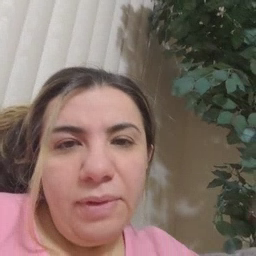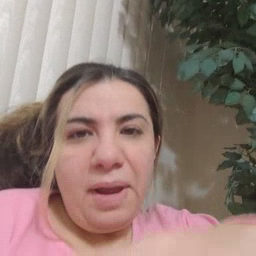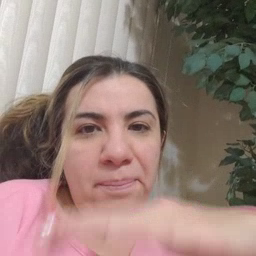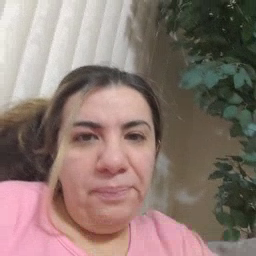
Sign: table